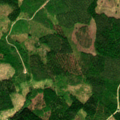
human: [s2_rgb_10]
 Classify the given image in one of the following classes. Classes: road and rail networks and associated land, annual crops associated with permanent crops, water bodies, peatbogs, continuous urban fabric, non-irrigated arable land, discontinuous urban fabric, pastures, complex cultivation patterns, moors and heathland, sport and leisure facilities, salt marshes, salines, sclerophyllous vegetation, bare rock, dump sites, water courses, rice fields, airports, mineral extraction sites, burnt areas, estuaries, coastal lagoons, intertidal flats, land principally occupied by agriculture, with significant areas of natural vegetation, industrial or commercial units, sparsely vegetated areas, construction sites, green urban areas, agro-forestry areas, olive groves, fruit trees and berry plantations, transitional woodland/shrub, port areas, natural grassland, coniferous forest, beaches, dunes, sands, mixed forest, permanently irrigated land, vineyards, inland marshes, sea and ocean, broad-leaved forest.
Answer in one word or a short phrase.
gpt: coniferous forest, mixed forest, transitional woodland/shrub